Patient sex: M
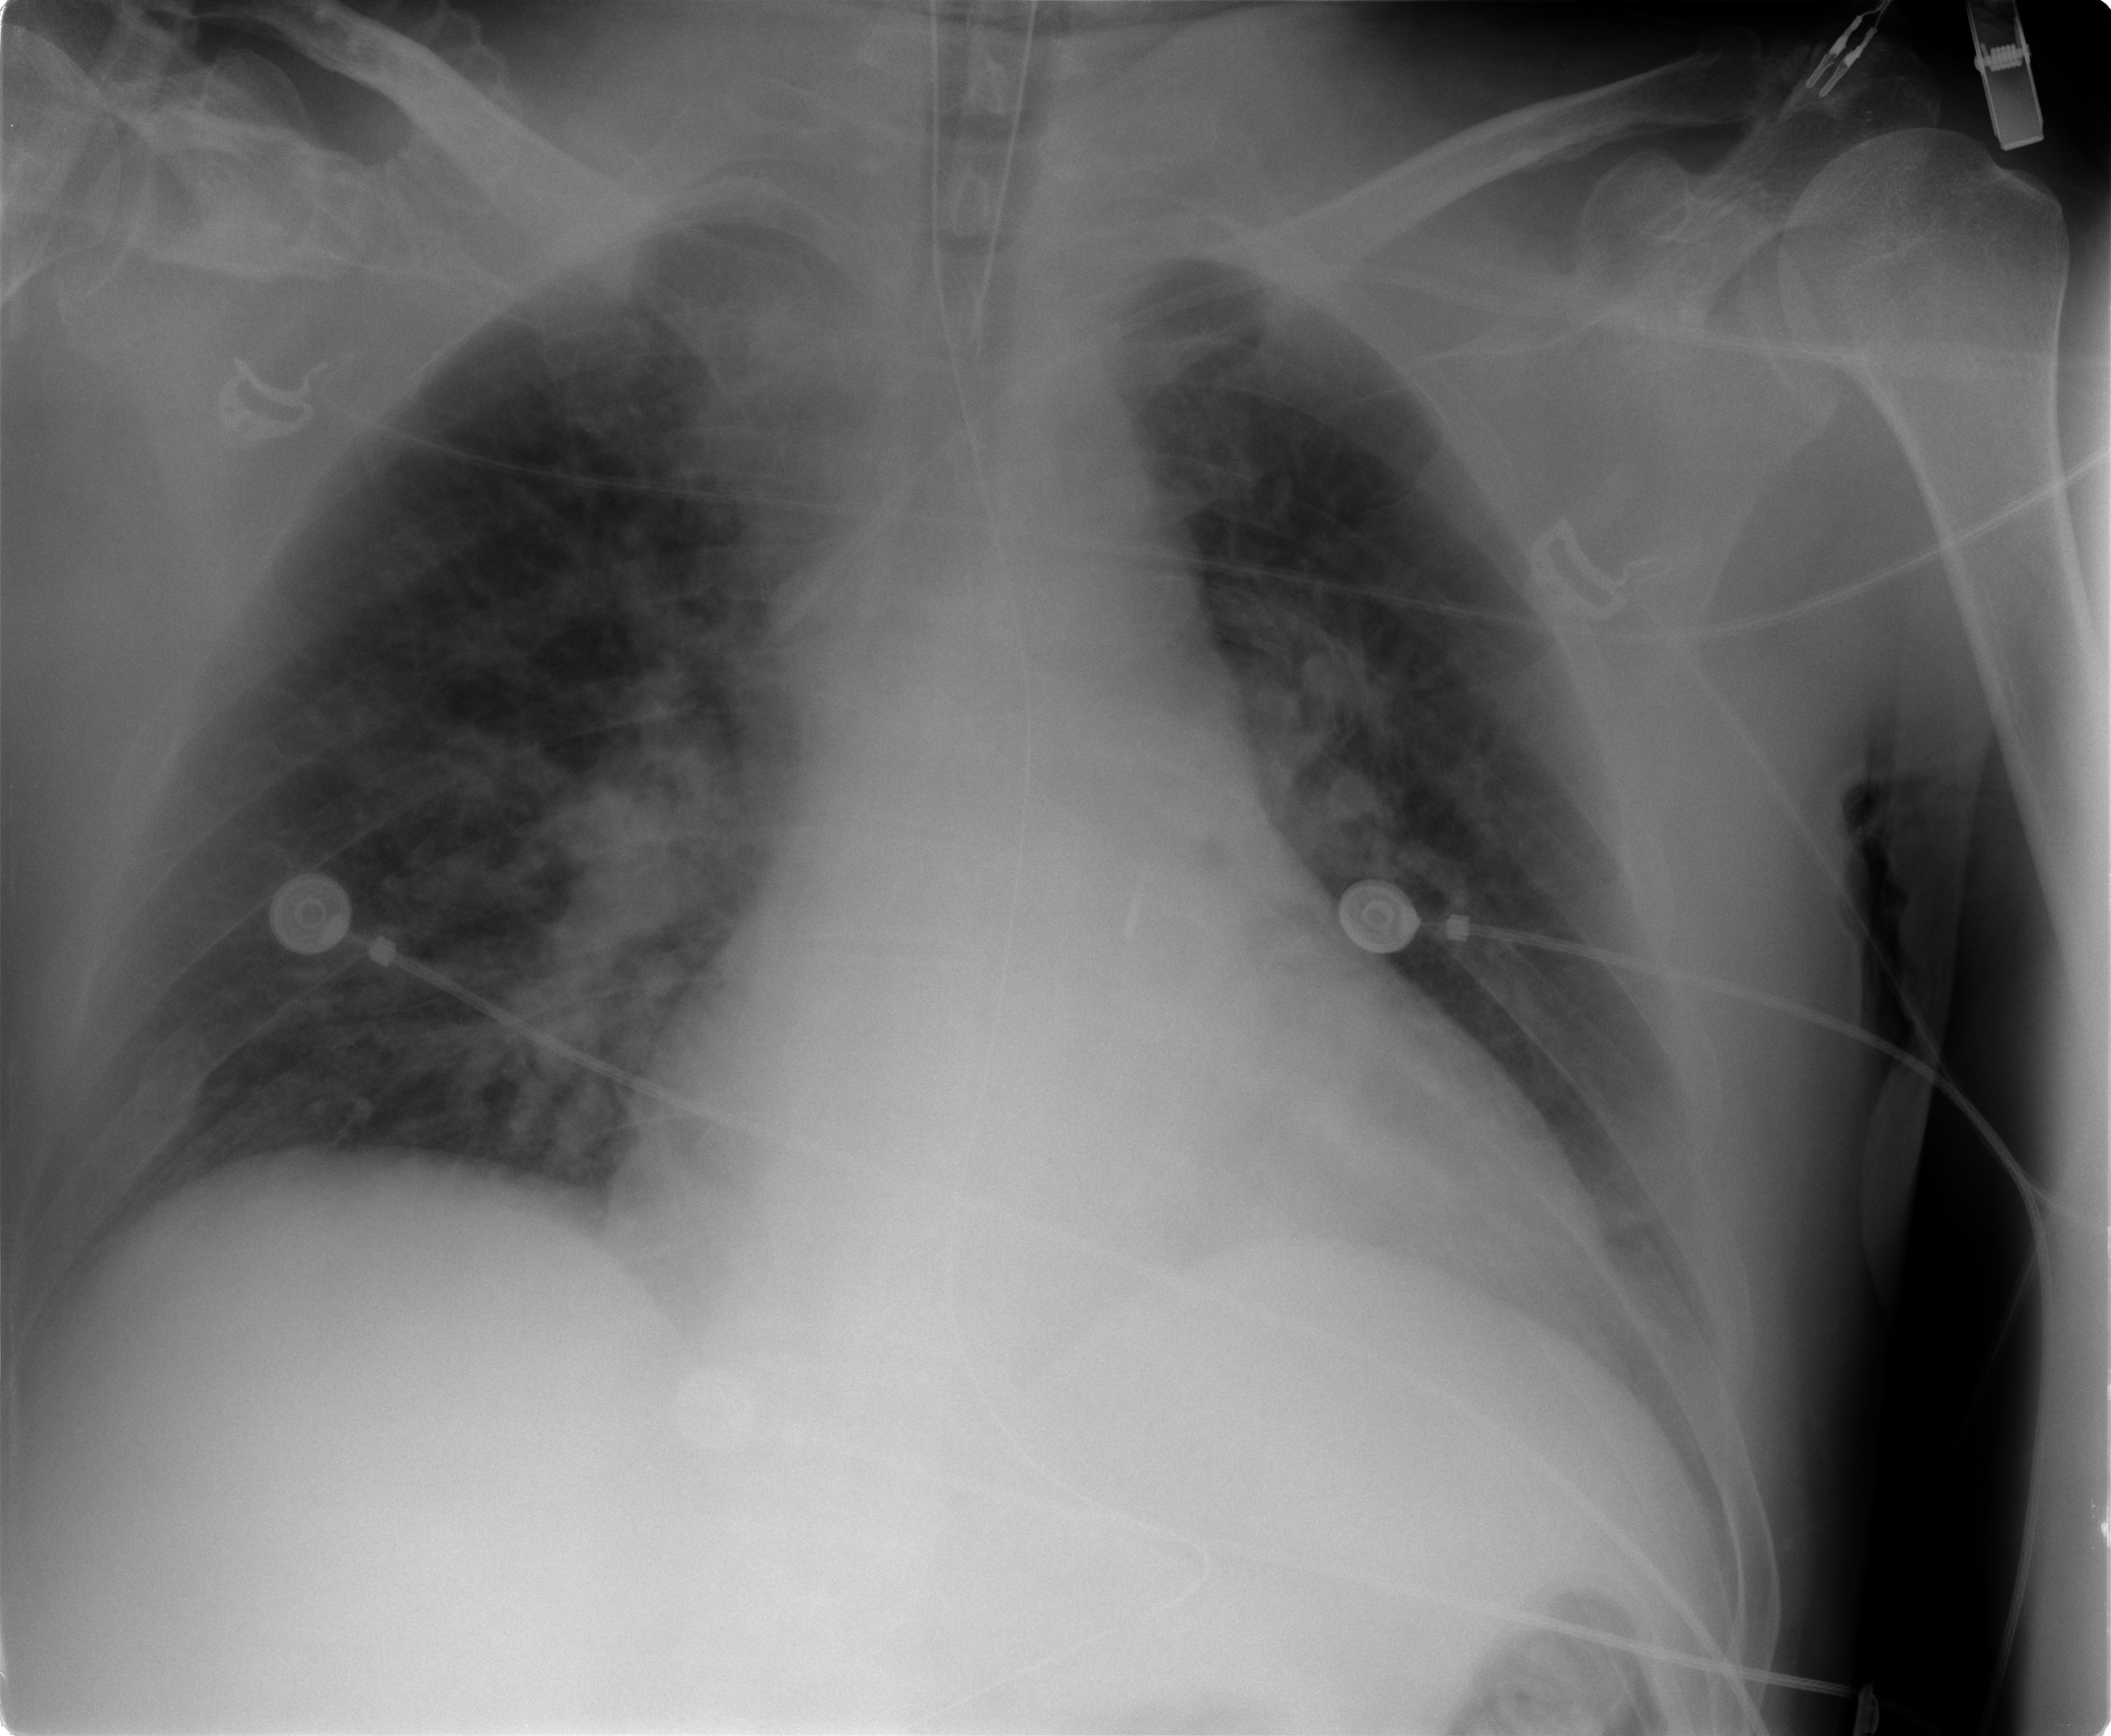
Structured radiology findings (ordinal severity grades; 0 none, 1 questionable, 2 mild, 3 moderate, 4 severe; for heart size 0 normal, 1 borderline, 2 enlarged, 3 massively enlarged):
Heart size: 3
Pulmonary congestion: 3
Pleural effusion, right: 0
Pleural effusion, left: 0
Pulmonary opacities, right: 0
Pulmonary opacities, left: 0
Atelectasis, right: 0
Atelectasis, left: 0